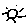
Label: sun